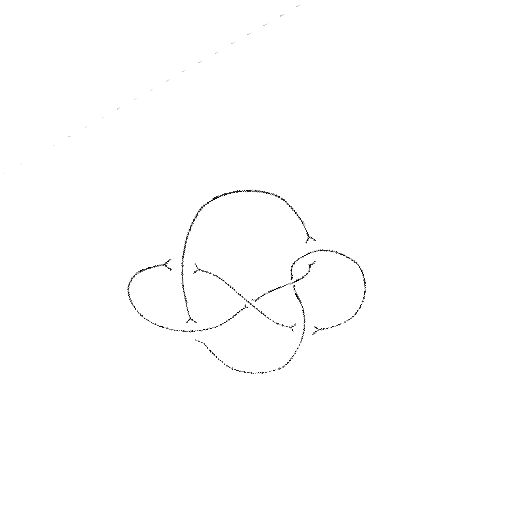
Crossing number: 6